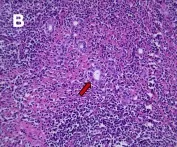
Lymphoid tissues grow around the small bile ducts (B, HEx200).
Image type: pathology (h&e)